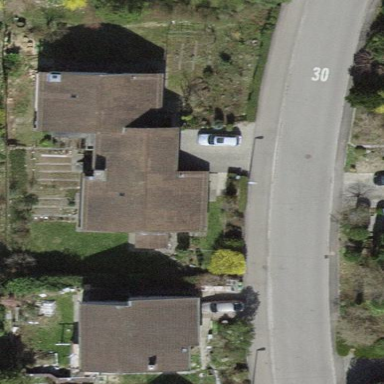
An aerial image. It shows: Semidetached house with tiled roof.